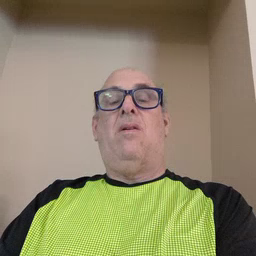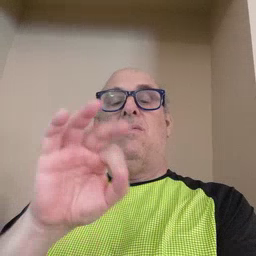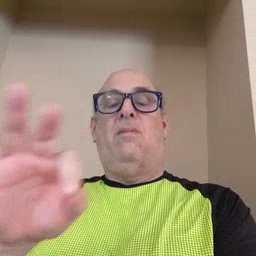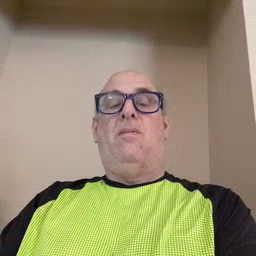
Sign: frenchfries